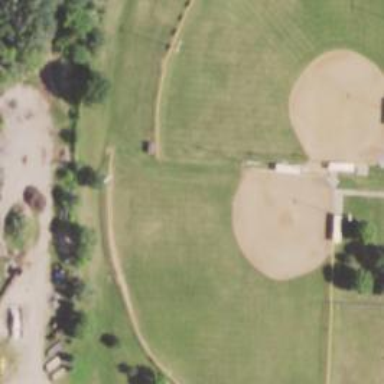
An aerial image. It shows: Baseball pitch for leisure and sports activities.